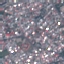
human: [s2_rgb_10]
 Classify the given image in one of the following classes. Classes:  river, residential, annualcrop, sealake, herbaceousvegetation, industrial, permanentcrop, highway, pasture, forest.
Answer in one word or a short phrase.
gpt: Residential